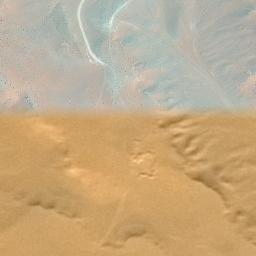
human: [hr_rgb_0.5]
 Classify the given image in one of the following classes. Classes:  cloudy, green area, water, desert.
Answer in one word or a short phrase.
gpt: desert